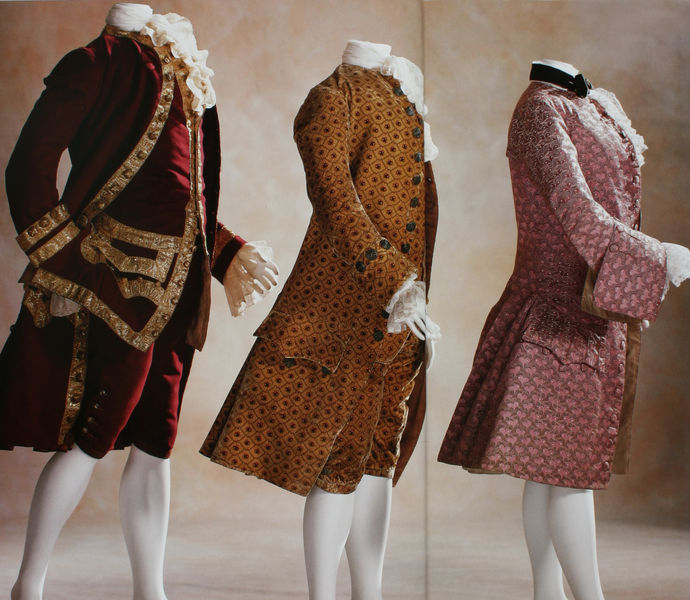
Titel: Herrenanzüge (Habit, Gilet, Culottes)
Standort: Kyoto (Japan)
Institution: Kyoto Costume Institute
Schlagwörter: blau, hand, mann, schatten, weiß, frauen, gelb, ocker, bewegung, braun, elegant, grau, kleider, licht, männer, profil, schwarz, rot, beige, gesellschaft, herren, mode, muster, ornament, rock, alt, anzug, hose, jacke, wand, band, barock, falten, kleidung, kragen, lang, samt, spitze, ärmel, herr, hände, gold, kostüm, mantel, reich, stickerei, stoff, drei, saum, schleifen, theater, borte, knopf, rokoko, rosa, seide, beine, bein, japan, röcke, hosen, creme, hof, rand, frack, spitz, halstuch, edel, rüsche, rüschen, schoß, knie, knöpfe, gehrock, knopfleiste, weste, foto, fotografie, gemustert, gentleman, porzellan, schnitt, uniform, jacken, mäntel, reihe, manschette, manschetten, schritt, tasche, brokat, kleiderpuppen, puppen, kravatte, männlich, jakett, kostüme, kniebundhose, taschen, gewebe, textil, stulpen, aufschlag, kopflos, eleganz, tresse, samten, jackentasche, jabot, kniehose, kurze hosen, kniehosen, galant, sacko, synchron, rococo, genäht, fashion, knielang, kyoto, altmodisch, rockschöße, schöße, oberbekleidung, männermode, achtzehntes jahrhundert, herrenbekleidung, jabots, männerkleidung, rendigote, tageskleidung, lakai, l, j, leibrock